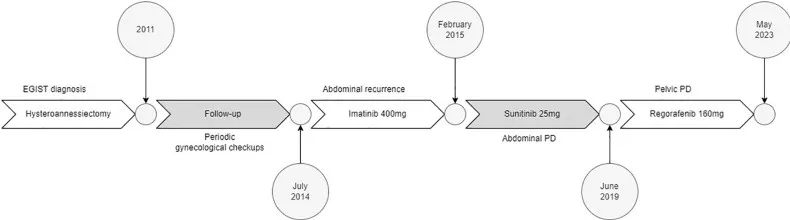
Drugs' timeline.
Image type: chart (chart)